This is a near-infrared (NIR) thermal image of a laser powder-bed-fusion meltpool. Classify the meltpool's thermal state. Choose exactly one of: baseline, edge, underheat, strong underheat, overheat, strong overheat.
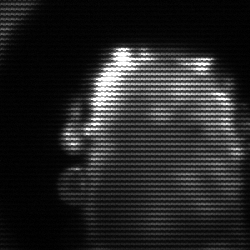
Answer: baseline